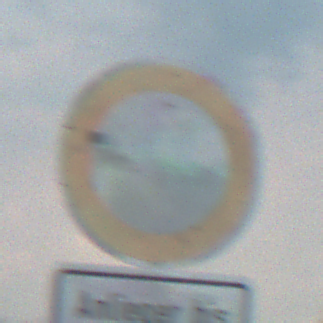
Verkehrszeichen: VerbotFahrzeugeAllerArt
Zusatzzeichen unten: SonstigeFahrzeugePersonengruppenFrei3
Umgebung: Outdoor, Nature
Tageszeit: MorningAfternoon
Wetter: PartlyCloudy
Licht: Natural
Jahreszeit: NotSpecified
Kontrast: LowContrast